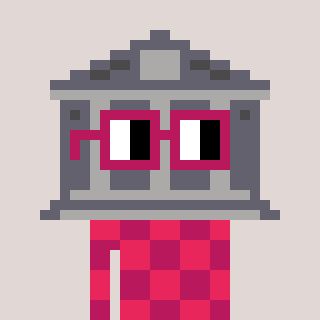
a pixel art character with square dark red glasses, a bank-shaped head and a darkpink-colored body on a warm background